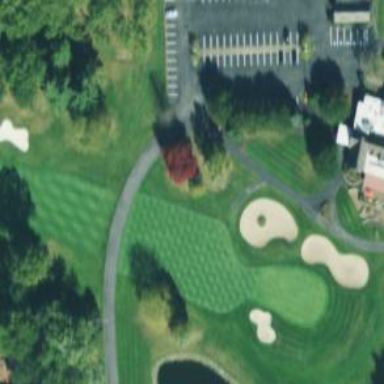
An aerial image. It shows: Footway that doubles as golf path.